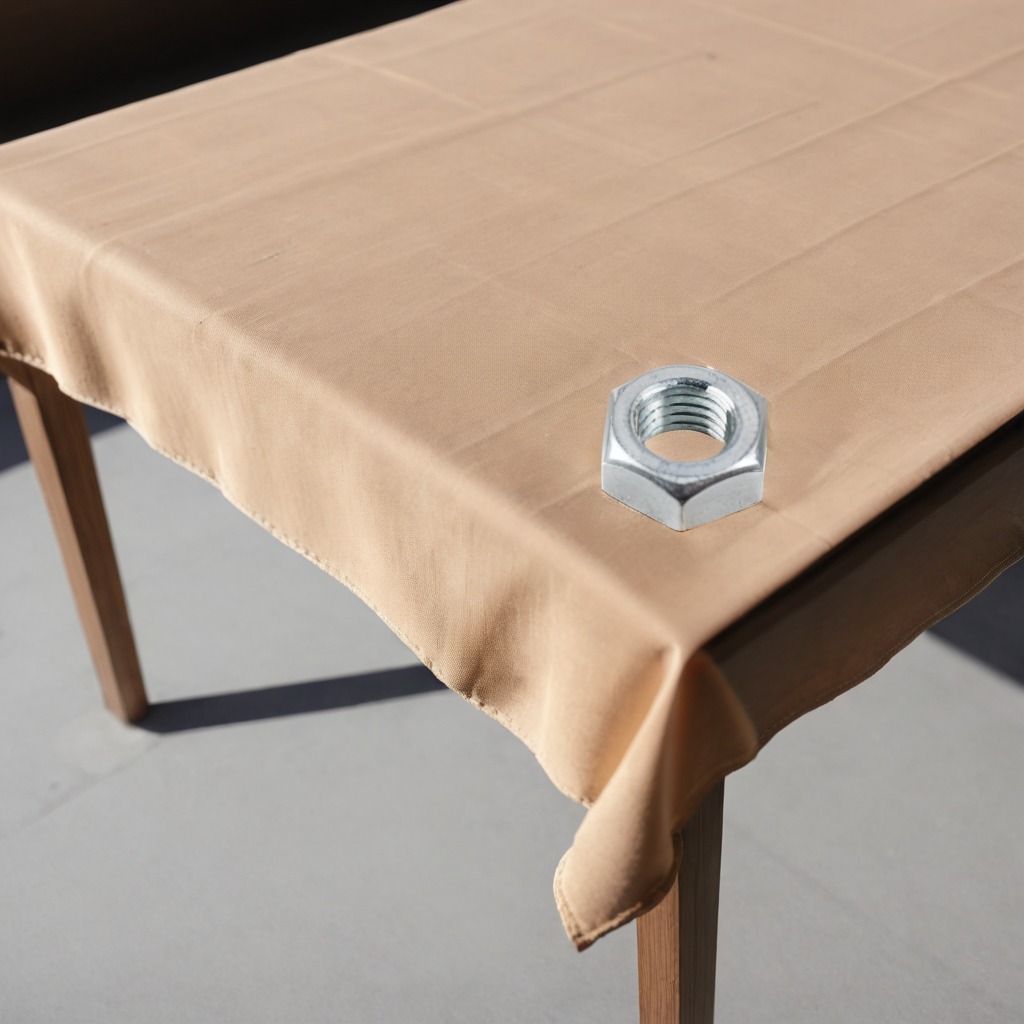
A metal nut is lying on a wooden table in an outdoor workshop during daytime bright natural light soft shadows worn but beneath the cloth.